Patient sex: M
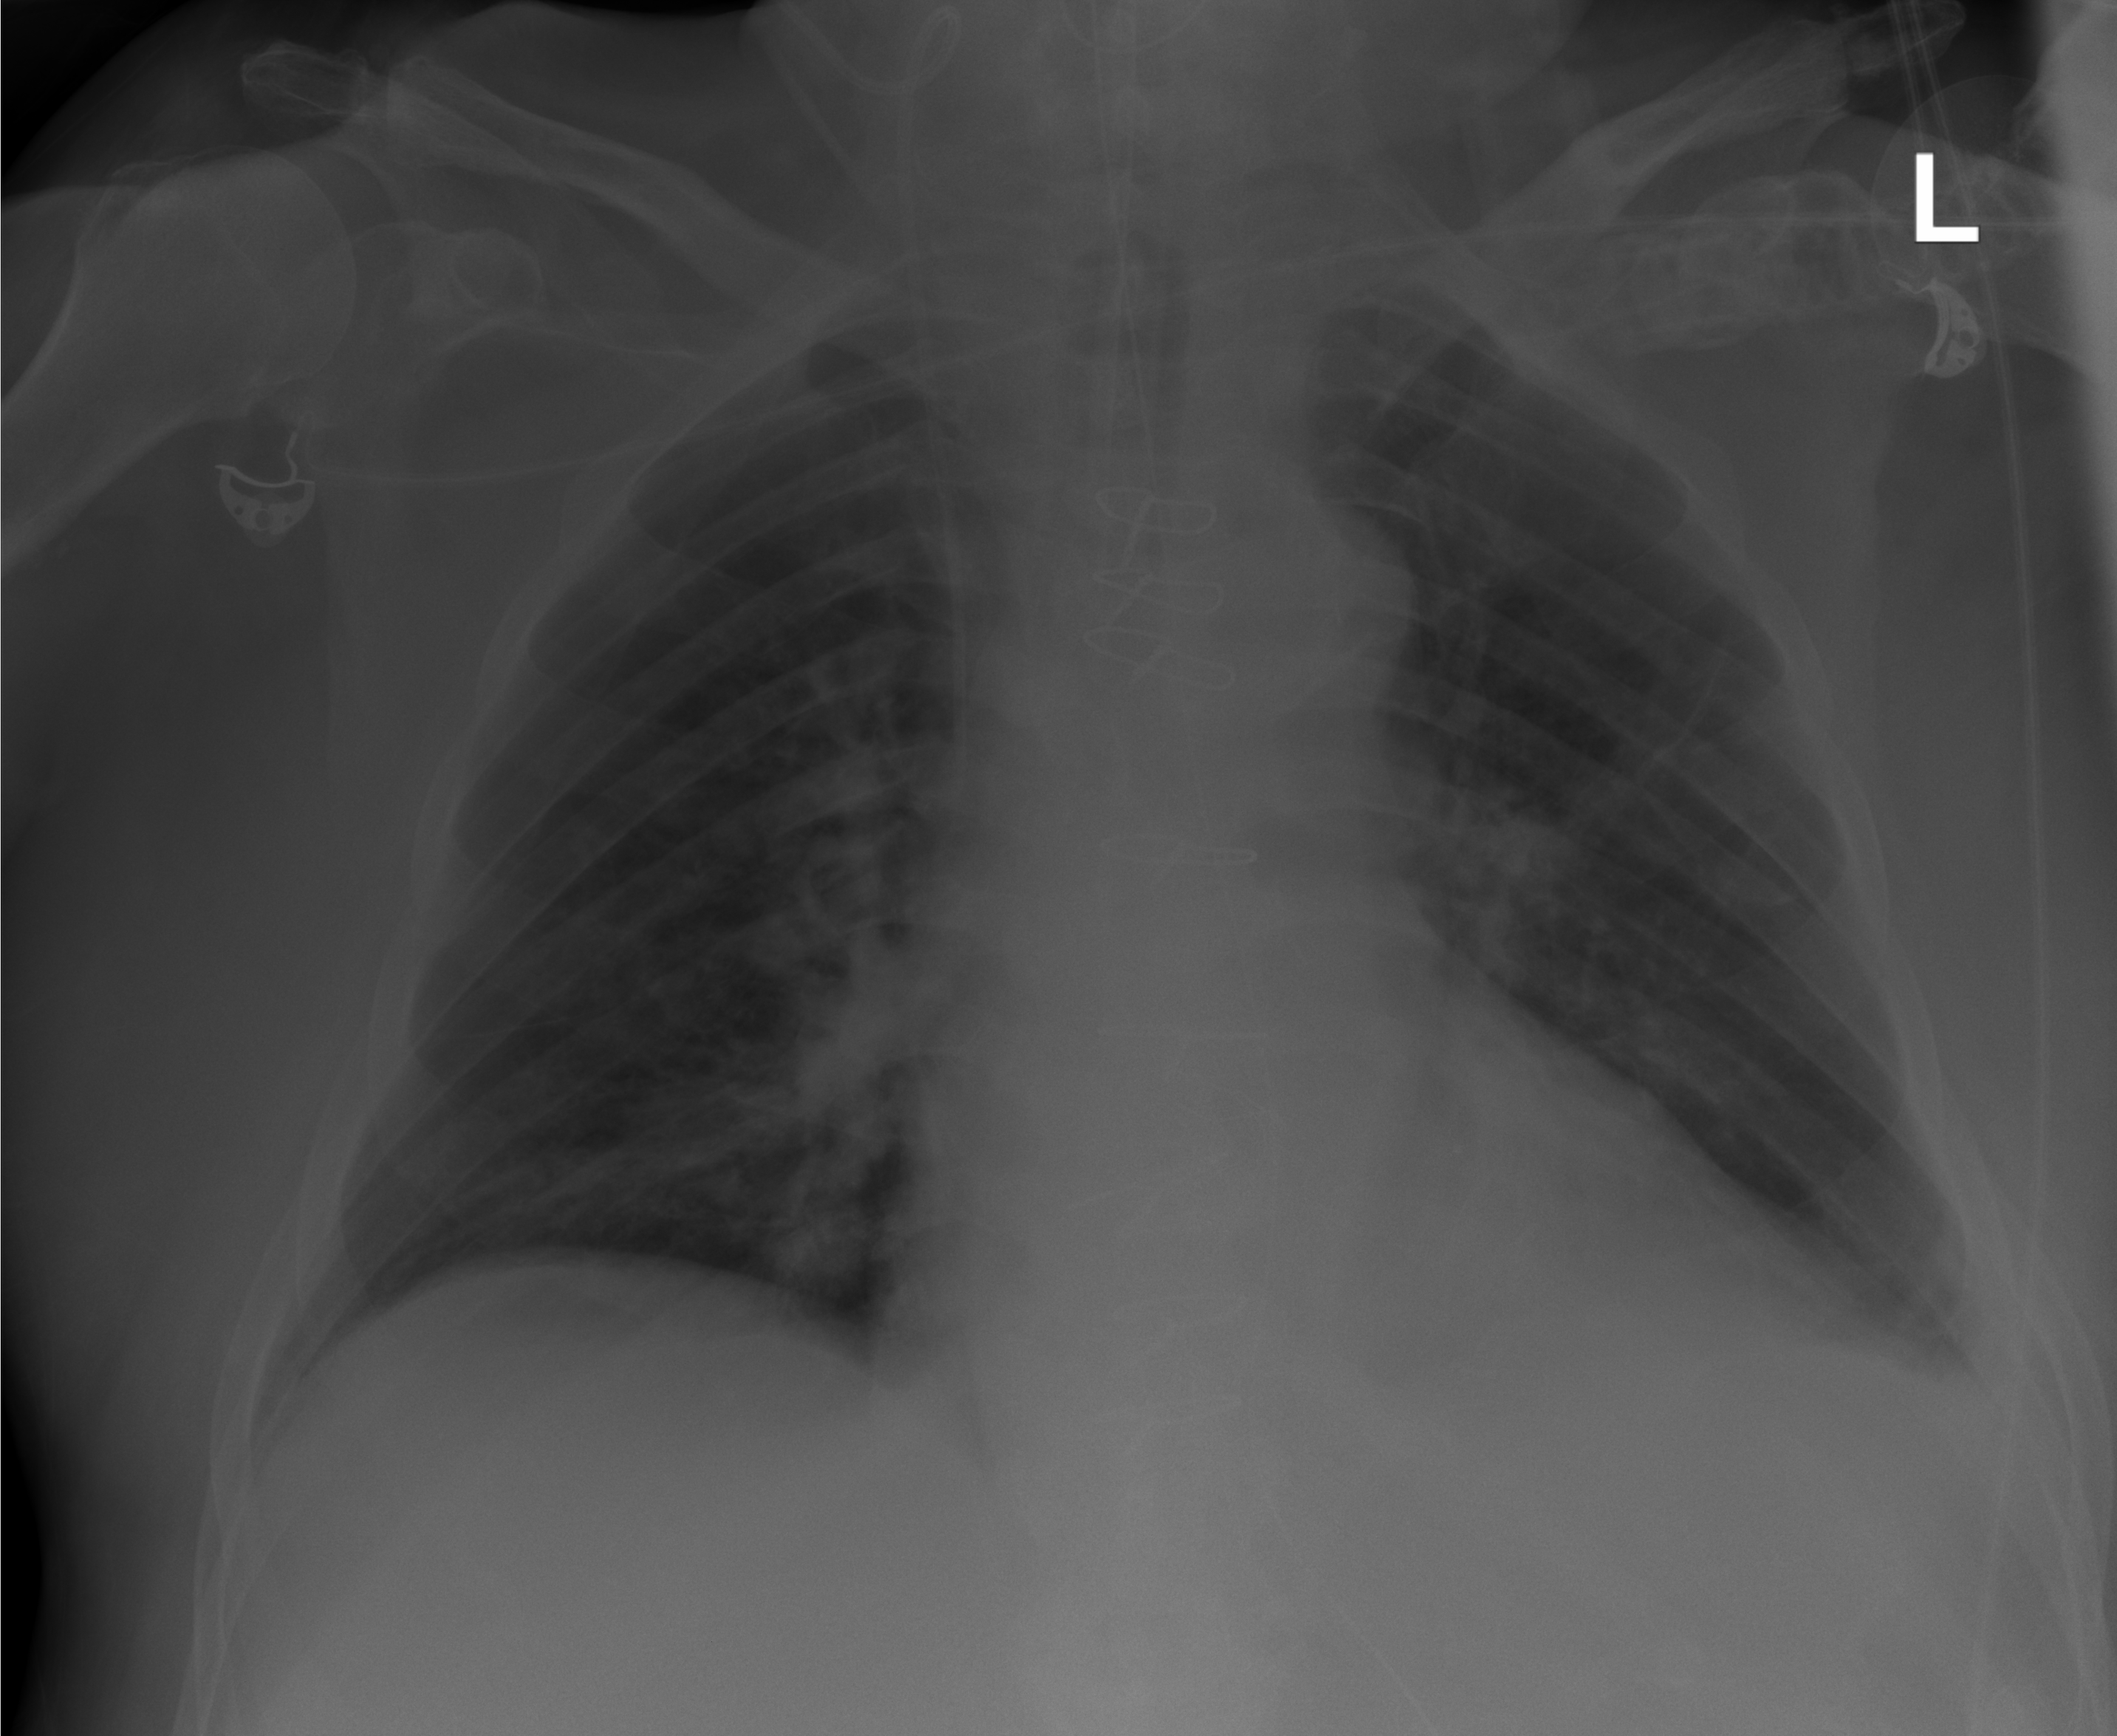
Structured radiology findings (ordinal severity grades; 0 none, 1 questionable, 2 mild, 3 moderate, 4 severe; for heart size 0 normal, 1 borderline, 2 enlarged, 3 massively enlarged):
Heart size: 2
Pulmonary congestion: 2
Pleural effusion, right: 0
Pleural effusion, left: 2
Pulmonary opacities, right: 2
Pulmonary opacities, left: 0
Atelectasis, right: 2
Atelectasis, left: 2